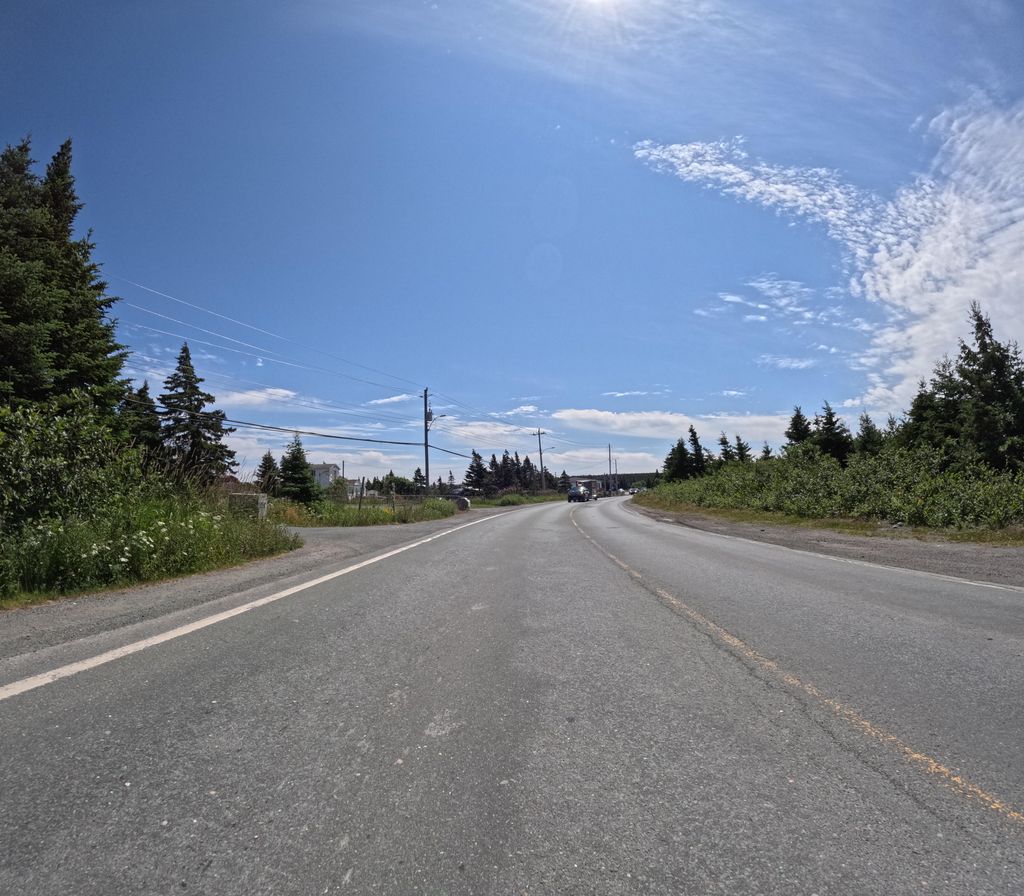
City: st_johns